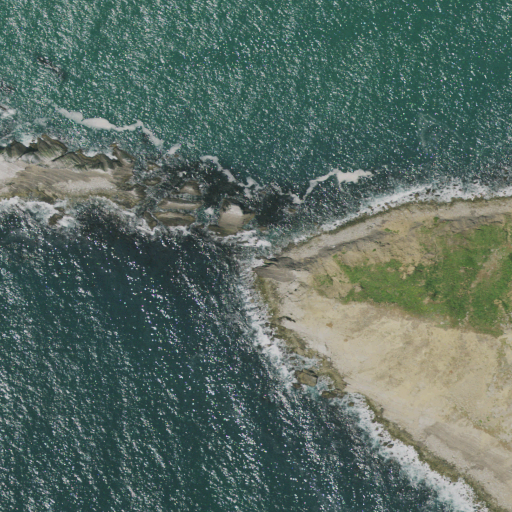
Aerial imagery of cape in California named Point San Pedro containing open water, shrub, and barren land